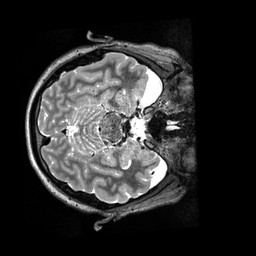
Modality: T2w
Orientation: axial
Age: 24
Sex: female
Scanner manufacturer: siemens
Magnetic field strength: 3 T
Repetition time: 3.2 s
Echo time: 0.564 s